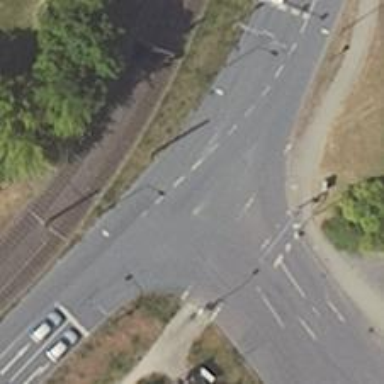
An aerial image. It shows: Road with traffic signals.